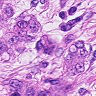
Metastatic tissue present: yes